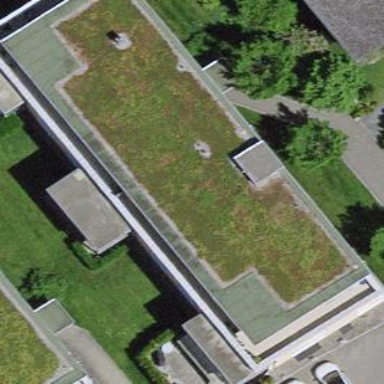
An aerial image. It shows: Apartment building with flat roof.